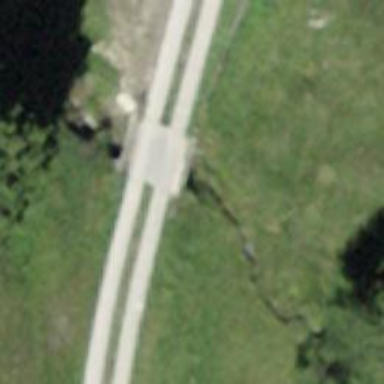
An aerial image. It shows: Track road on gravel surface leading over bridge with grade 2 track type.